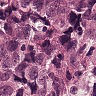
Metastatic tissue present: yes